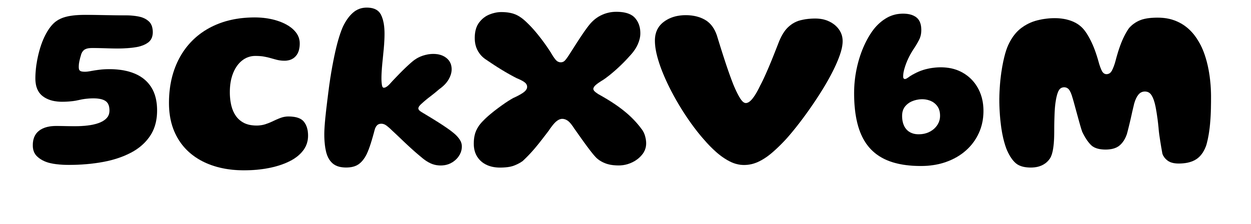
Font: Gluten_Bold